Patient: sex M, age 78
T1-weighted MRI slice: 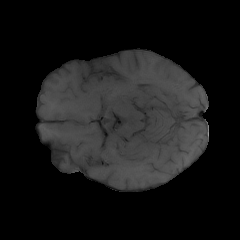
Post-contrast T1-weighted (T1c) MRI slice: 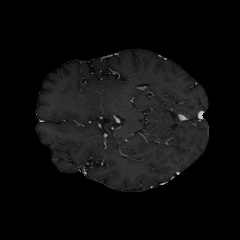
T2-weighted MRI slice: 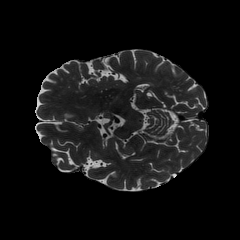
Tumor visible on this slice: no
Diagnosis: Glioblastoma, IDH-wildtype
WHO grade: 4